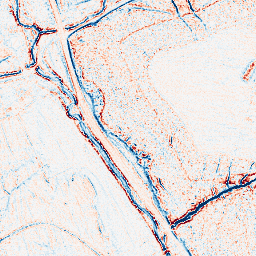
Category: edge_preserving
Decomposition family: anisotropic_diffusion
Decomposition parameters: iterations: 5
kappa: 30
gamma: 0.1
Upsampling method: bilinear
Upsampling parameters: scale: 4
Upsampling scale: 4